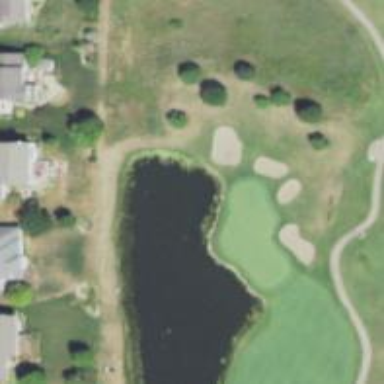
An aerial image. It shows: Picturesque green golfing area with grass land use.